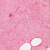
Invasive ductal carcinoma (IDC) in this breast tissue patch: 0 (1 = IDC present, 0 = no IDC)